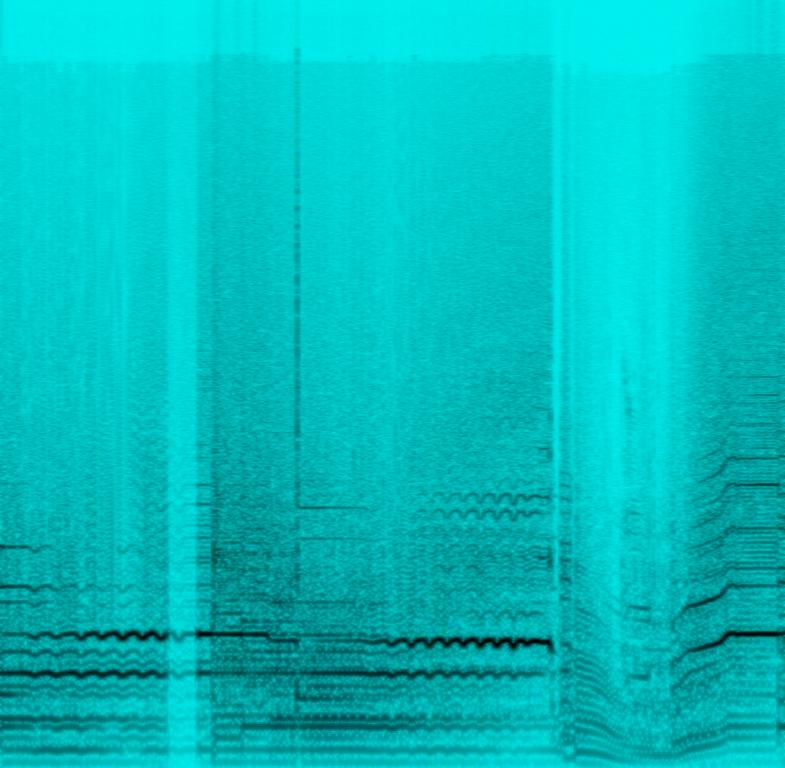
This clip features a melody played on a bass guitar. The bass uses tremolo. A series of effects are used on the bass. Harmonics are played on the bass. No other instruments are used in this clip.